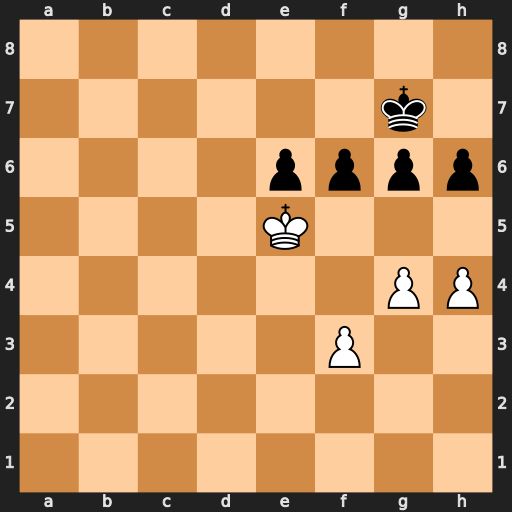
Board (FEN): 8/6k1/4pppp/4K3/6PP/5P2/8/8
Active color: w
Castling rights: -
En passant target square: -
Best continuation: Kxe6 g5 h5 Kf8 Kxf6